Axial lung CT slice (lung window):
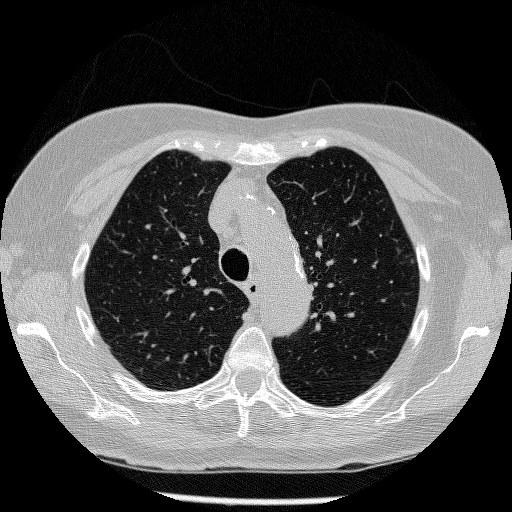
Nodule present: no